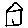
Label: house